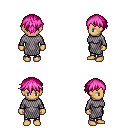
a pixel art fantasy rpg character, female body template, human, tanned skin, chain mail, metal pants, pink short bangs hairstyle, four views (front, back, left, right), 2x2 character sprite sheet, small pixel art, hard edges, no anti-aliasing